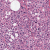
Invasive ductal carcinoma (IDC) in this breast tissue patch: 1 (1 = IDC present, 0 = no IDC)